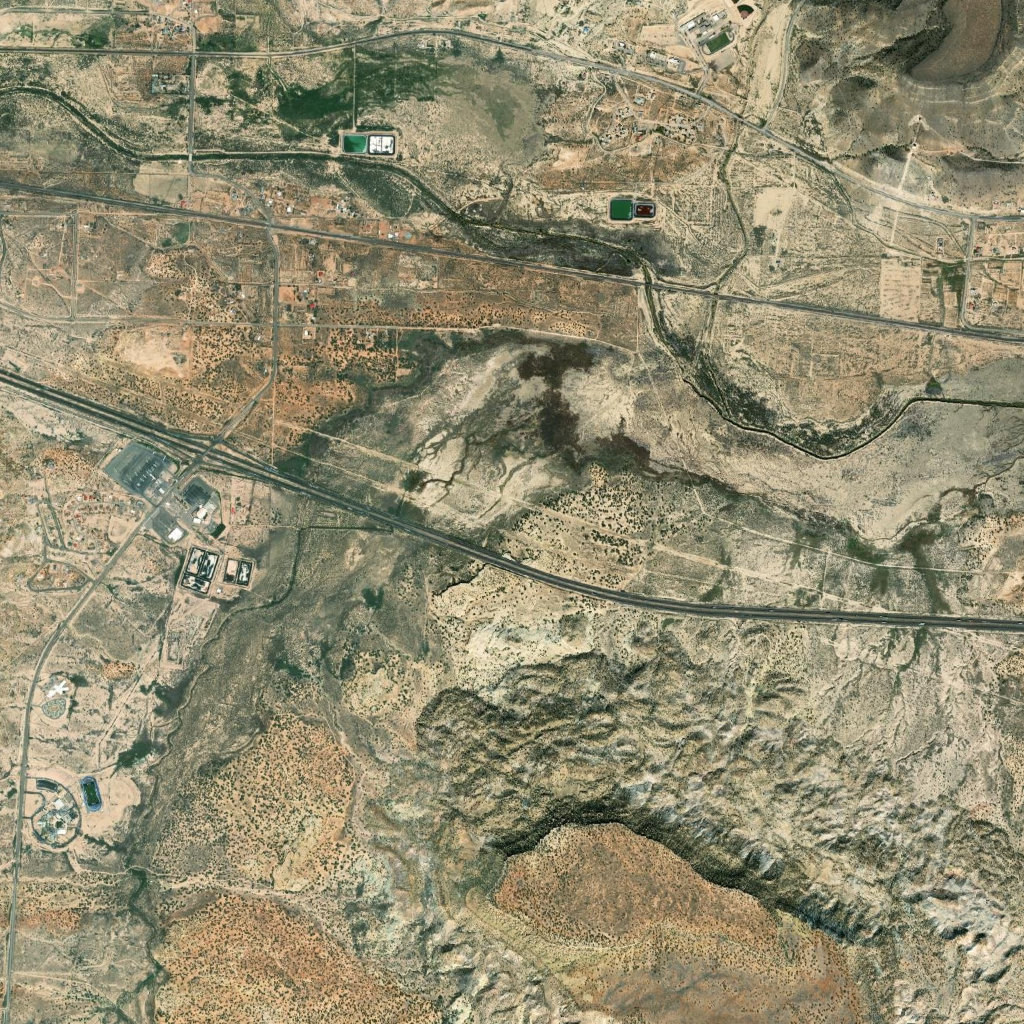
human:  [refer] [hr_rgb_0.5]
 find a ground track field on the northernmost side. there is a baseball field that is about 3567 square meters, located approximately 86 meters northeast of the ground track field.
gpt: <box>[[68, 2, 71, 5, 0]]</box>

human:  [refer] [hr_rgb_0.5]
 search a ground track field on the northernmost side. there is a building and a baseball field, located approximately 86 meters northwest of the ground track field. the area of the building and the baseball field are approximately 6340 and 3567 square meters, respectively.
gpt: <box>[[68, 2, 71, 5, 0]]</box>

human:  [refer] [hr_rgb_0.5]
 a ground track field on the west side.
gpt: <box>[[7, 75, 10, 79, 0]]</box>

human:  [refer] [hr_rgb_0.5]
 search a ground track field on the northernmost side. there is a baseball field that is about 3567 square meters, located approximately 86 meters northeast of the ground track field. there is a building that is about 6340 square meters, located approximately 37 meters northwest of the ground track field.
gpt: <box>[[68, 2, 71, 5, 0]]</box>

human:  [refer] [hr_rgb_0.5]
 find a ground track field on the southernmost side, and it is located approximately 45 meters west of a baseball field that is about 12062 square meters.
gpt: <box>[[7, 75, 10, 79, 0]]</box>